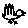
Label: bird